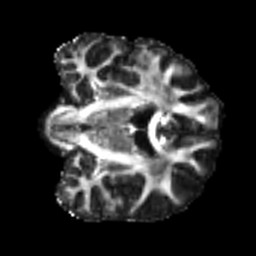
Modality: FA
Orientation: coronal
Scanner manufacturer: siemens
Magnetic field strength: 3 T
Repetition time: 4 s
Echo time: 0.0594 s